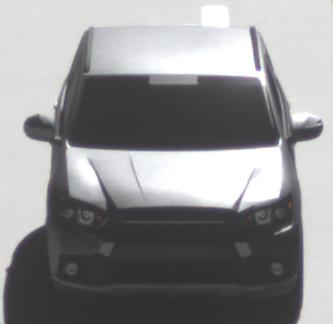
Make: Mitsubishi
Model: Outlander 2.0 Plug-In Hybrid
Detailed model: Outlander (III) Plug-In Hybrid
Model produced from: 2015/10
Model produced until: 2018/08
Doors: 5
Color: gray
Road condition: dry road
Daytime: morning or afternoon
Contrast: high contrast